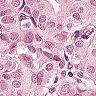
Metastatic tissue present: yes